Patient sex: M
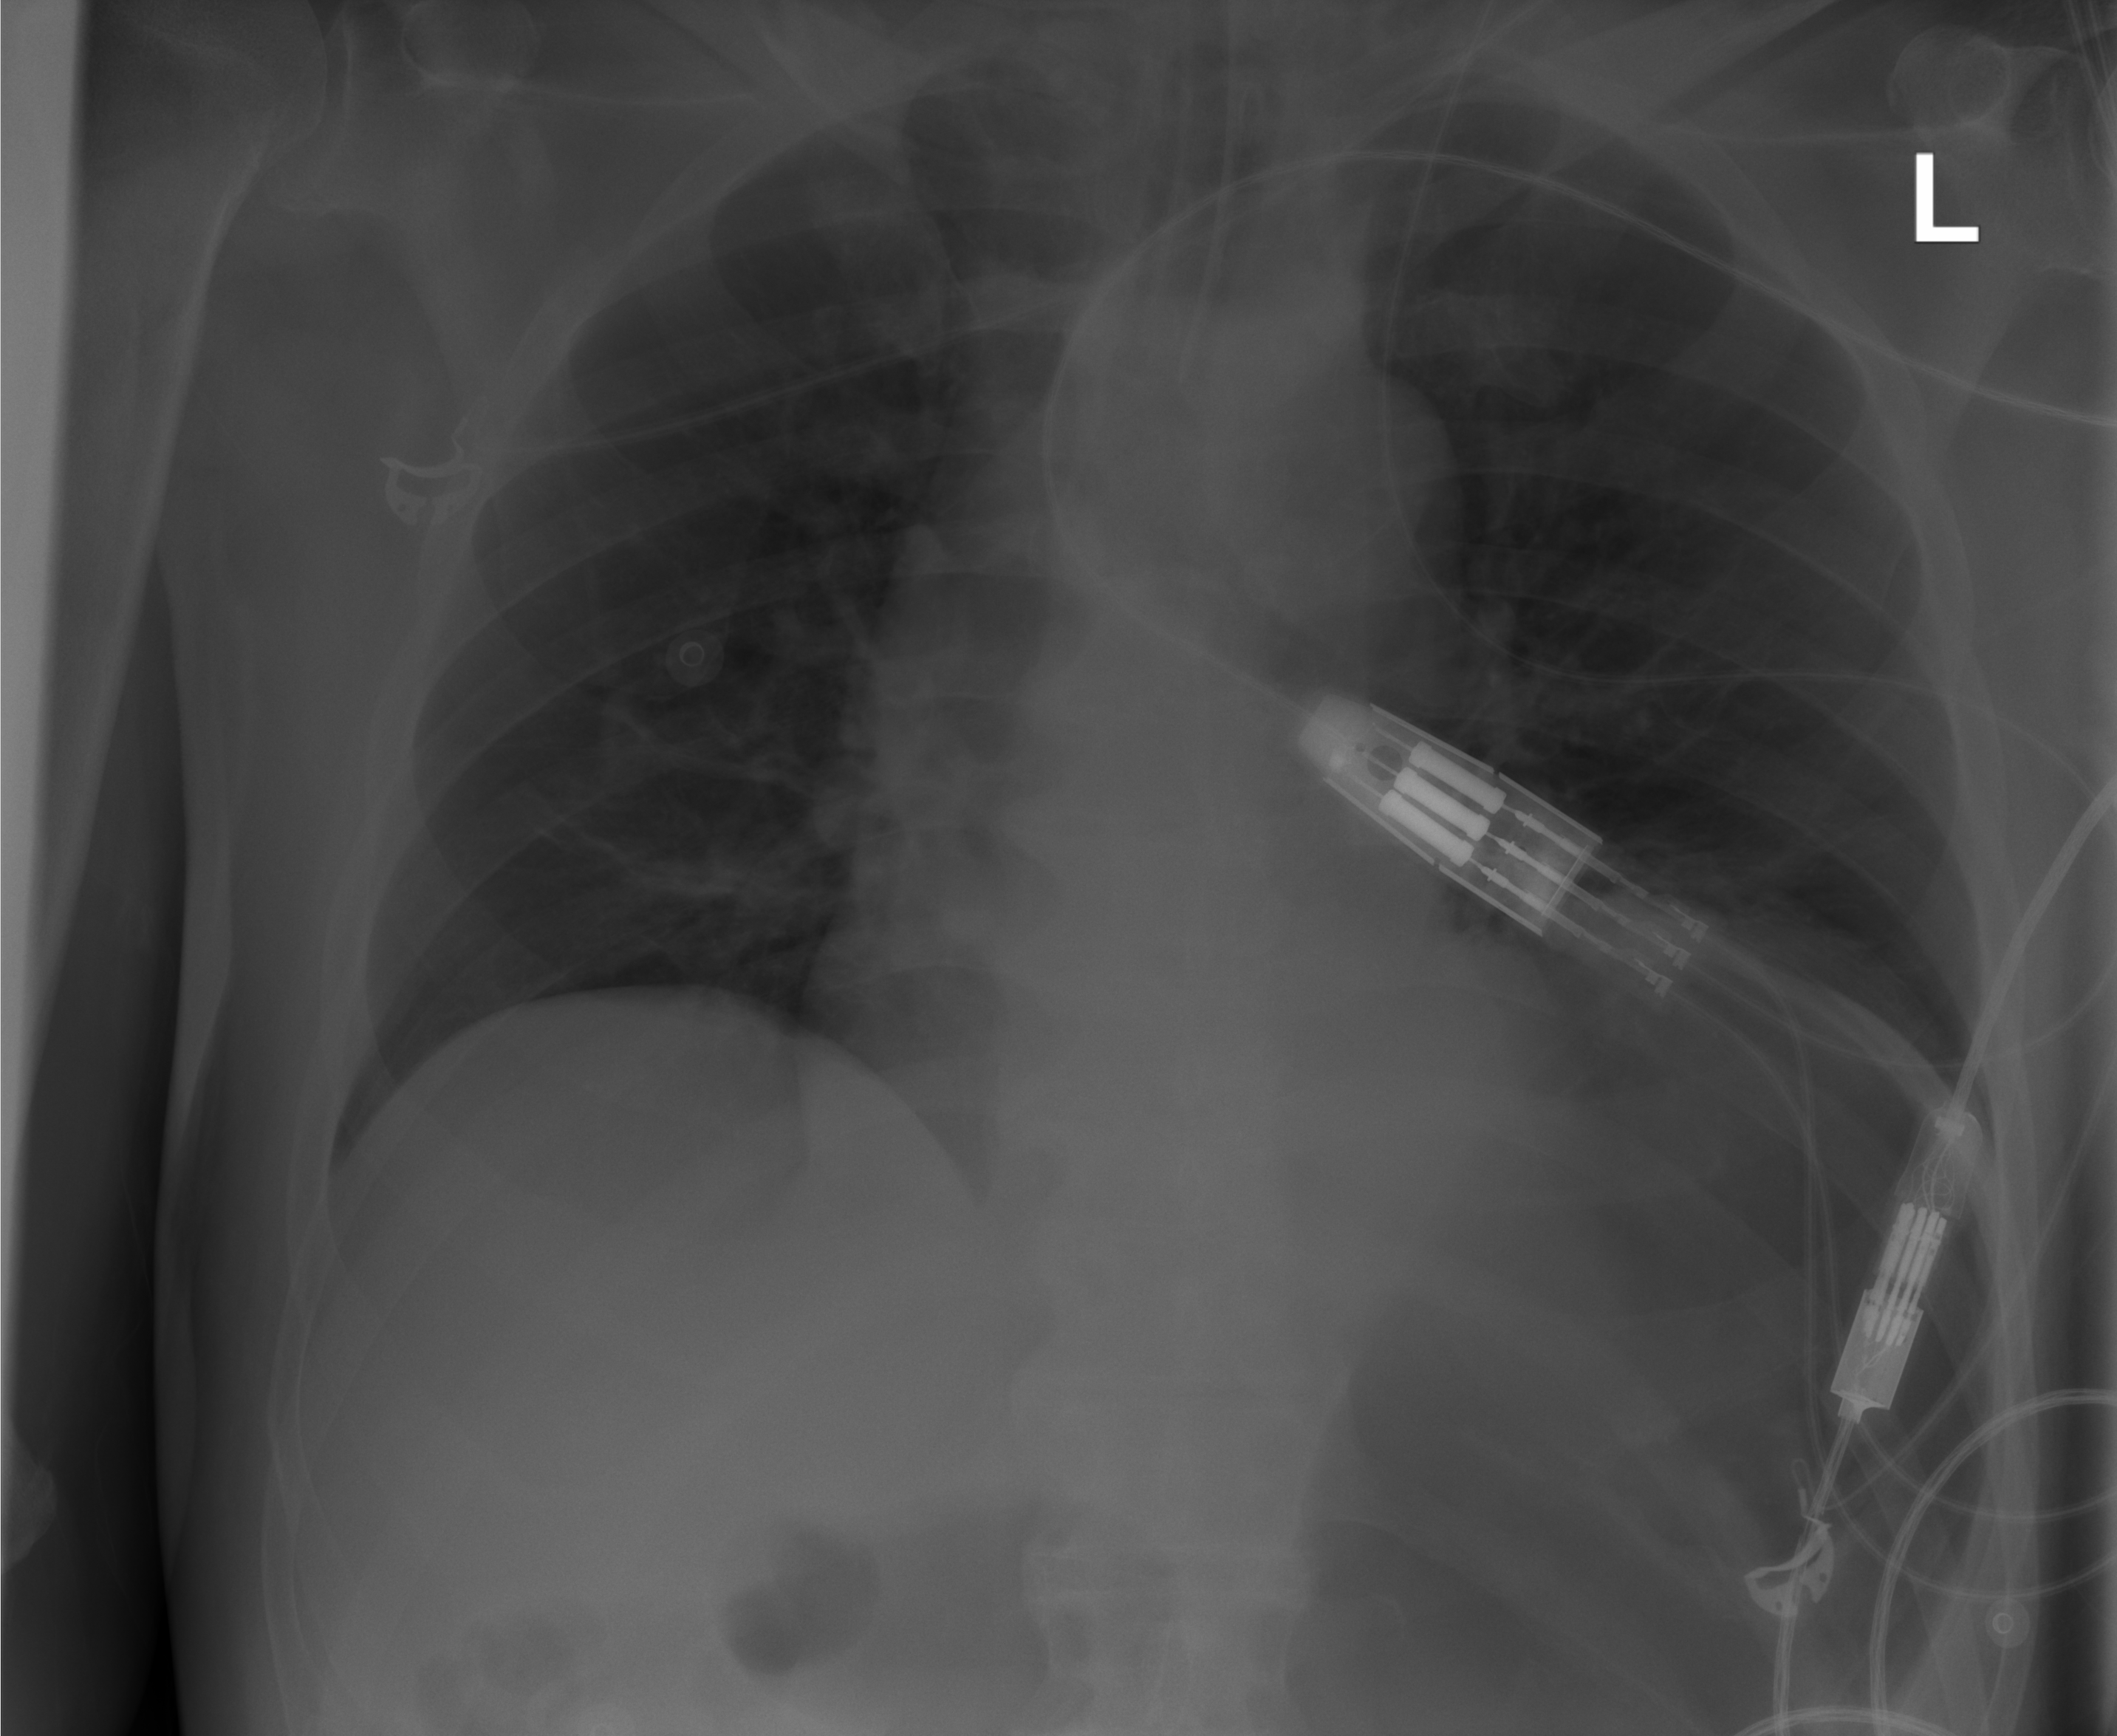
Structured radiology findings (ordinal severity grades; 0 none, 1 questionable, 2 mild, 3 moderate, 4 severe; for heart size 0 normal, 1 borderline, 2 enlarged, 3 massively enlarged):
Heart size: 0
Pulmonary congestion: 0
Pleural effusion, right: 0
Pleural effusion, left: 0
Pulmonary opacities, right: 0
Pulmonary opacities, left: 0
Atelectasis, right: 2
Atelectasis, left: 0